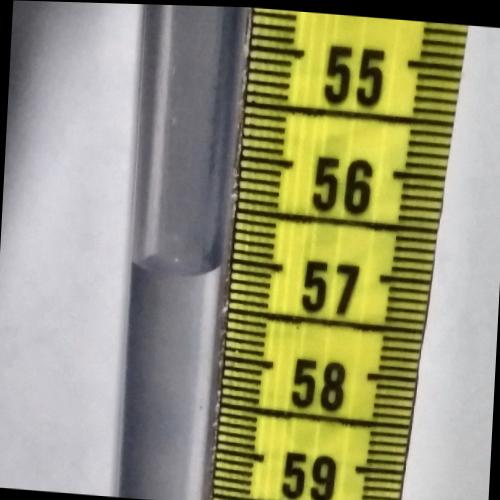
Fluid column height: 57.1 cm